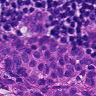
Metastatic tissue present: yes